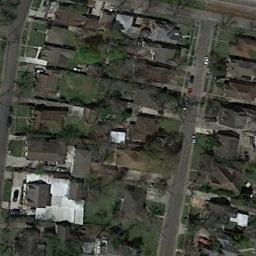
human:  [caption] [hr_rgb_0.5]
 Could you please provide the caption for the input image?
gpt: The dense residential is next to the road and some trees .

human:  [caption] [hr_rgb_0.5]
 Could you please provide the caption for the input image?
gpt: There are many roads and neatly arranged houses and trees in densely populated areas .

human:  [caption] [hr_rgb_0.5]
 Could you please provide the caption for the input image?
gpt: There are many roads around the house .

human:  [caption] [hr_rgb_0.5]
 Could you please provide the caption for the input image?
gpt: A dense residential area has some greenery and lots of houses neatly arranged while some roads go through the residential area .

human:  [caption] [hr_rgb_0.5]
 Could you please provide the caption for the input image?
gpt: There are black buildings with trees around on dense residential area .